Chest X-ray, AP view. Patient: 33 years old, sex F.
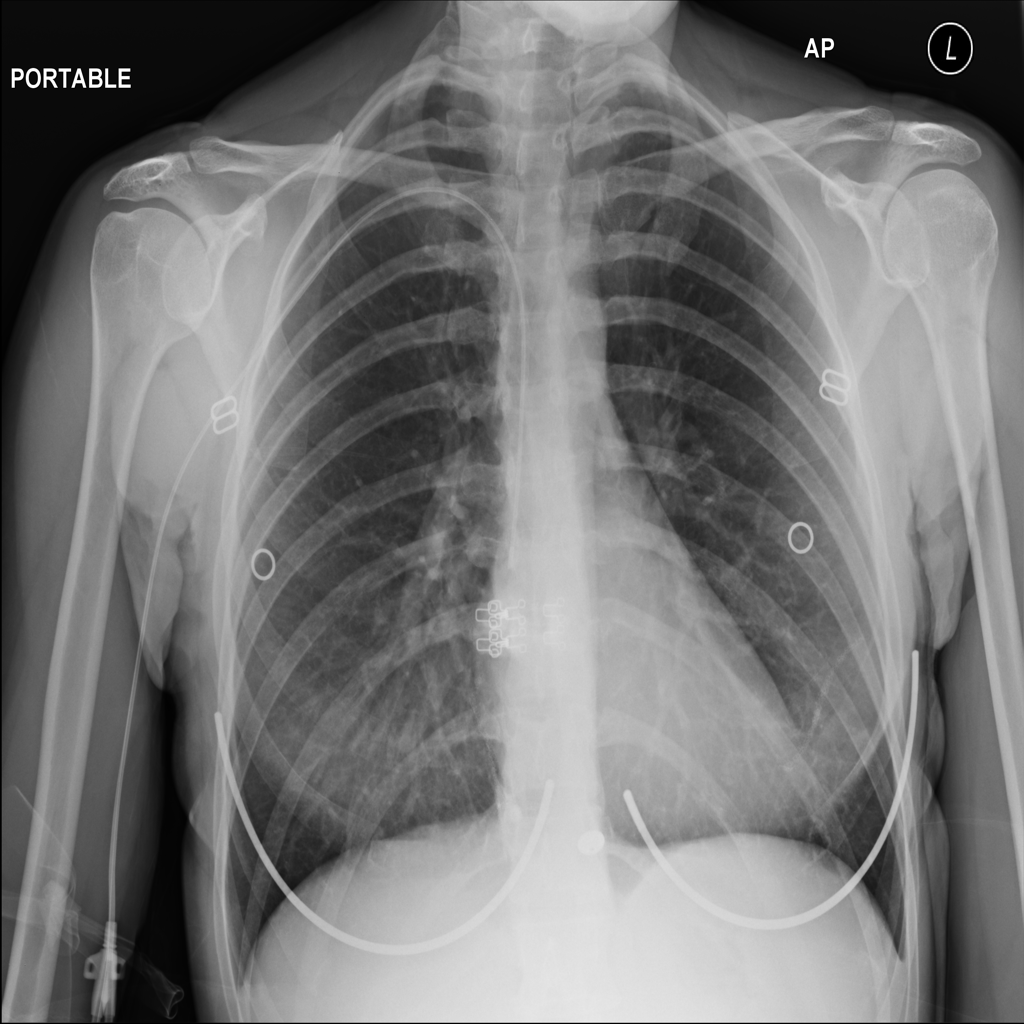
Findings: No Finding